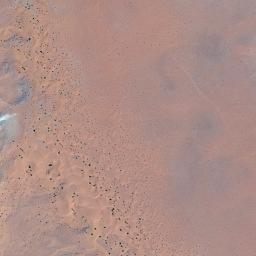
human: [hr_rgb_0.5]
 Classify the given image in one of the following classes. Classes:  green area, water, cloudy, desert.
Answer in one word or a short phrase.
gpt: desert